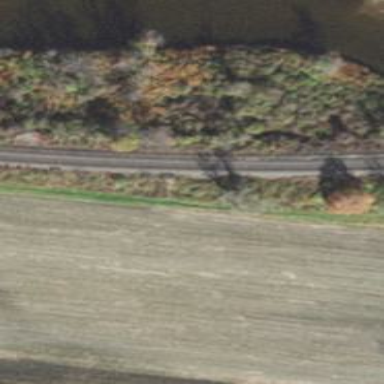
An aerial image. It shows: Railway siding with rails.